Interaction volume radius: 5 \u00c5
Interaction volume height: 10 \u00c5
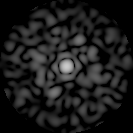
Disorder parameter: 0.8021